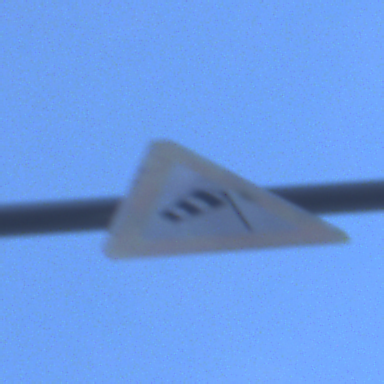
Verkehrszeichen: SeitenwindVonRechts
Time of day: Dawn
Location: Outdoor (Urban)
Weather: PartlyCloudy
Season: NotSpecified
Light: Natural